Question:
Cassandra Nodetool Status show me error when i run Nodetool status command. I want to know the Status of my Cassandra node.
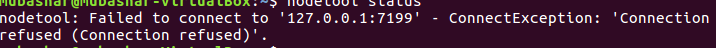
Answer: You will get this error when Cassandra is not running, check whether Cassandra is running or not. If running you may need to check the hostname configuration.
To configure the hostname Visit <URL>